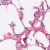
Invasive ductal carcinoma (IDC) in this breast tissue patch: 0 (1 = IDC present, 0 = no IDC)